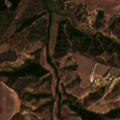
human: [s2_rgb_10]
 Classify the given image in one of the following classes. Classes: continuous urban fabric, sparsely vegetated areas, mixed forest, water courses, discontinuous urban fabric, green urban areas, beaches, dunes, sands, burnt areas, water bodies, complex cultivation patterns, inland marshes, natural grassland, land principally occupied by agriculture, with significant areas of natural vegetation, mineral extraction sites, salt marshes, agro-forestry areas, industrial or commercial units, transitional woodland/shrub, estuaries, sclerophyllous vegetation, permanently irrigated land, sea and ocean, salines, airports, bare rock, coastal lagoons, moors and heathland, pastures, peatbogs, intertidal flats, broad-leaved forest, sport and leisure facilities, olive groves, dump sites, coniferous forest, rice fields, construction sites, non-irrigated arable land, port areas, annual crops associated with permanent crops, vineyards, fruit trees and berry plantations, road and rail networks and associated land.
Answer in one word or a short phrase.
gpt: non-irrigated arable land, permanently irrigated land, pastures, land principally occupied by agriculture, with significant areas of natural vegetation, broad-leaved forest, transitional woodland/shrub